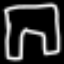
Label: pants